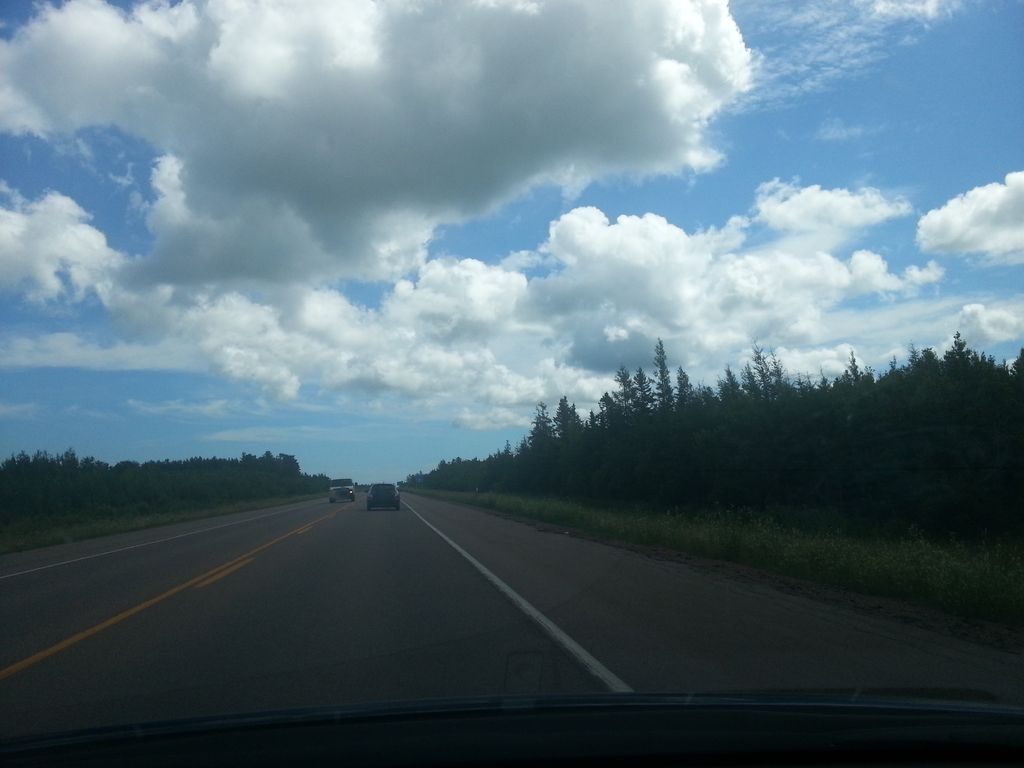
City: charlottetown